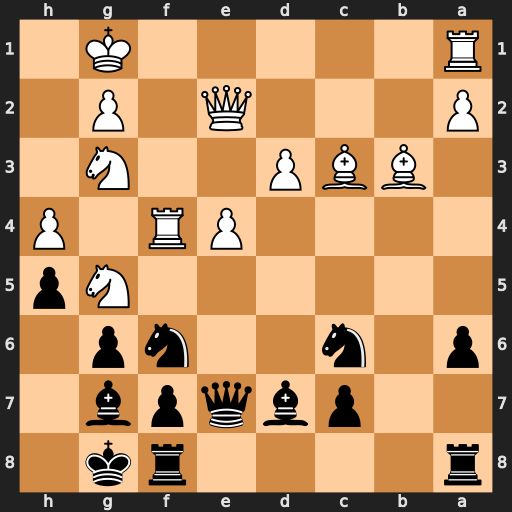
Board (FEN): r4rk1/2pbqpb1/p1n2np1/6Np/4PR1P/1BBP2N1/P3Q1P1/R5K1
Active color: b
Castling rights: -
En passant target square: -
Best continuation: Qc5+ Qf2 Qxc3